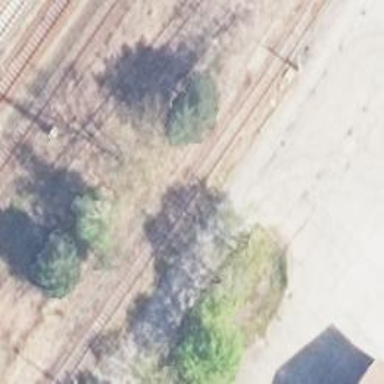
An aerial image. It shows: Disused railway yard.